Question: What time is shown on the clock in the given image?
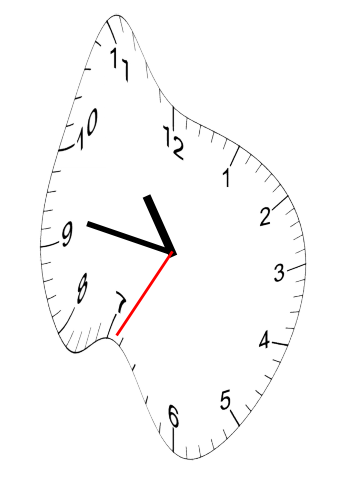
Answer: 10:46:35